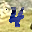
Label: 4